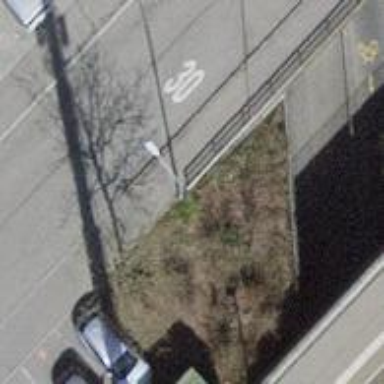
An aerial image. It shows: Sidewalk on bridge.